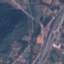
Land use / land cover: Highway